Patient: sex M, age 48
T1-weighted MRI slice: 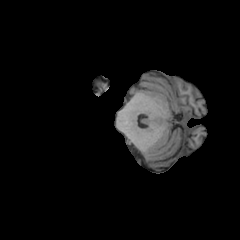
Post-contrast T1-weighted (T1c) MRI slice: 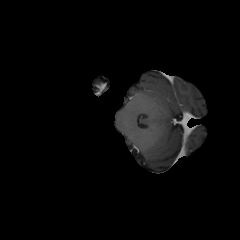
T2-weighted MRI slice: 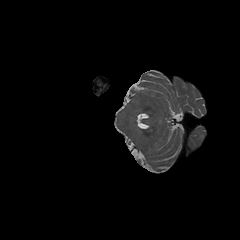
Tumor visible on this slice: no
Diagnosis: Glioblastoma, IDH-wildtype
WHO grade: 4